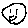
Label: smiley face